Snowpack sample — Snodgrass Mountain, Crested Butte, Colorado (2/4/25, 12:06 PM MST)
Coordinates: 38.923, -106.968
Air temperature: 35 °F
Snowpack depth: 80 cm
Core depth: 30 cm
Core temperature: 35.6 °F
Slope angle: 14°, slope face: 78°
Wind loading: low
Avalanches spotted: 0
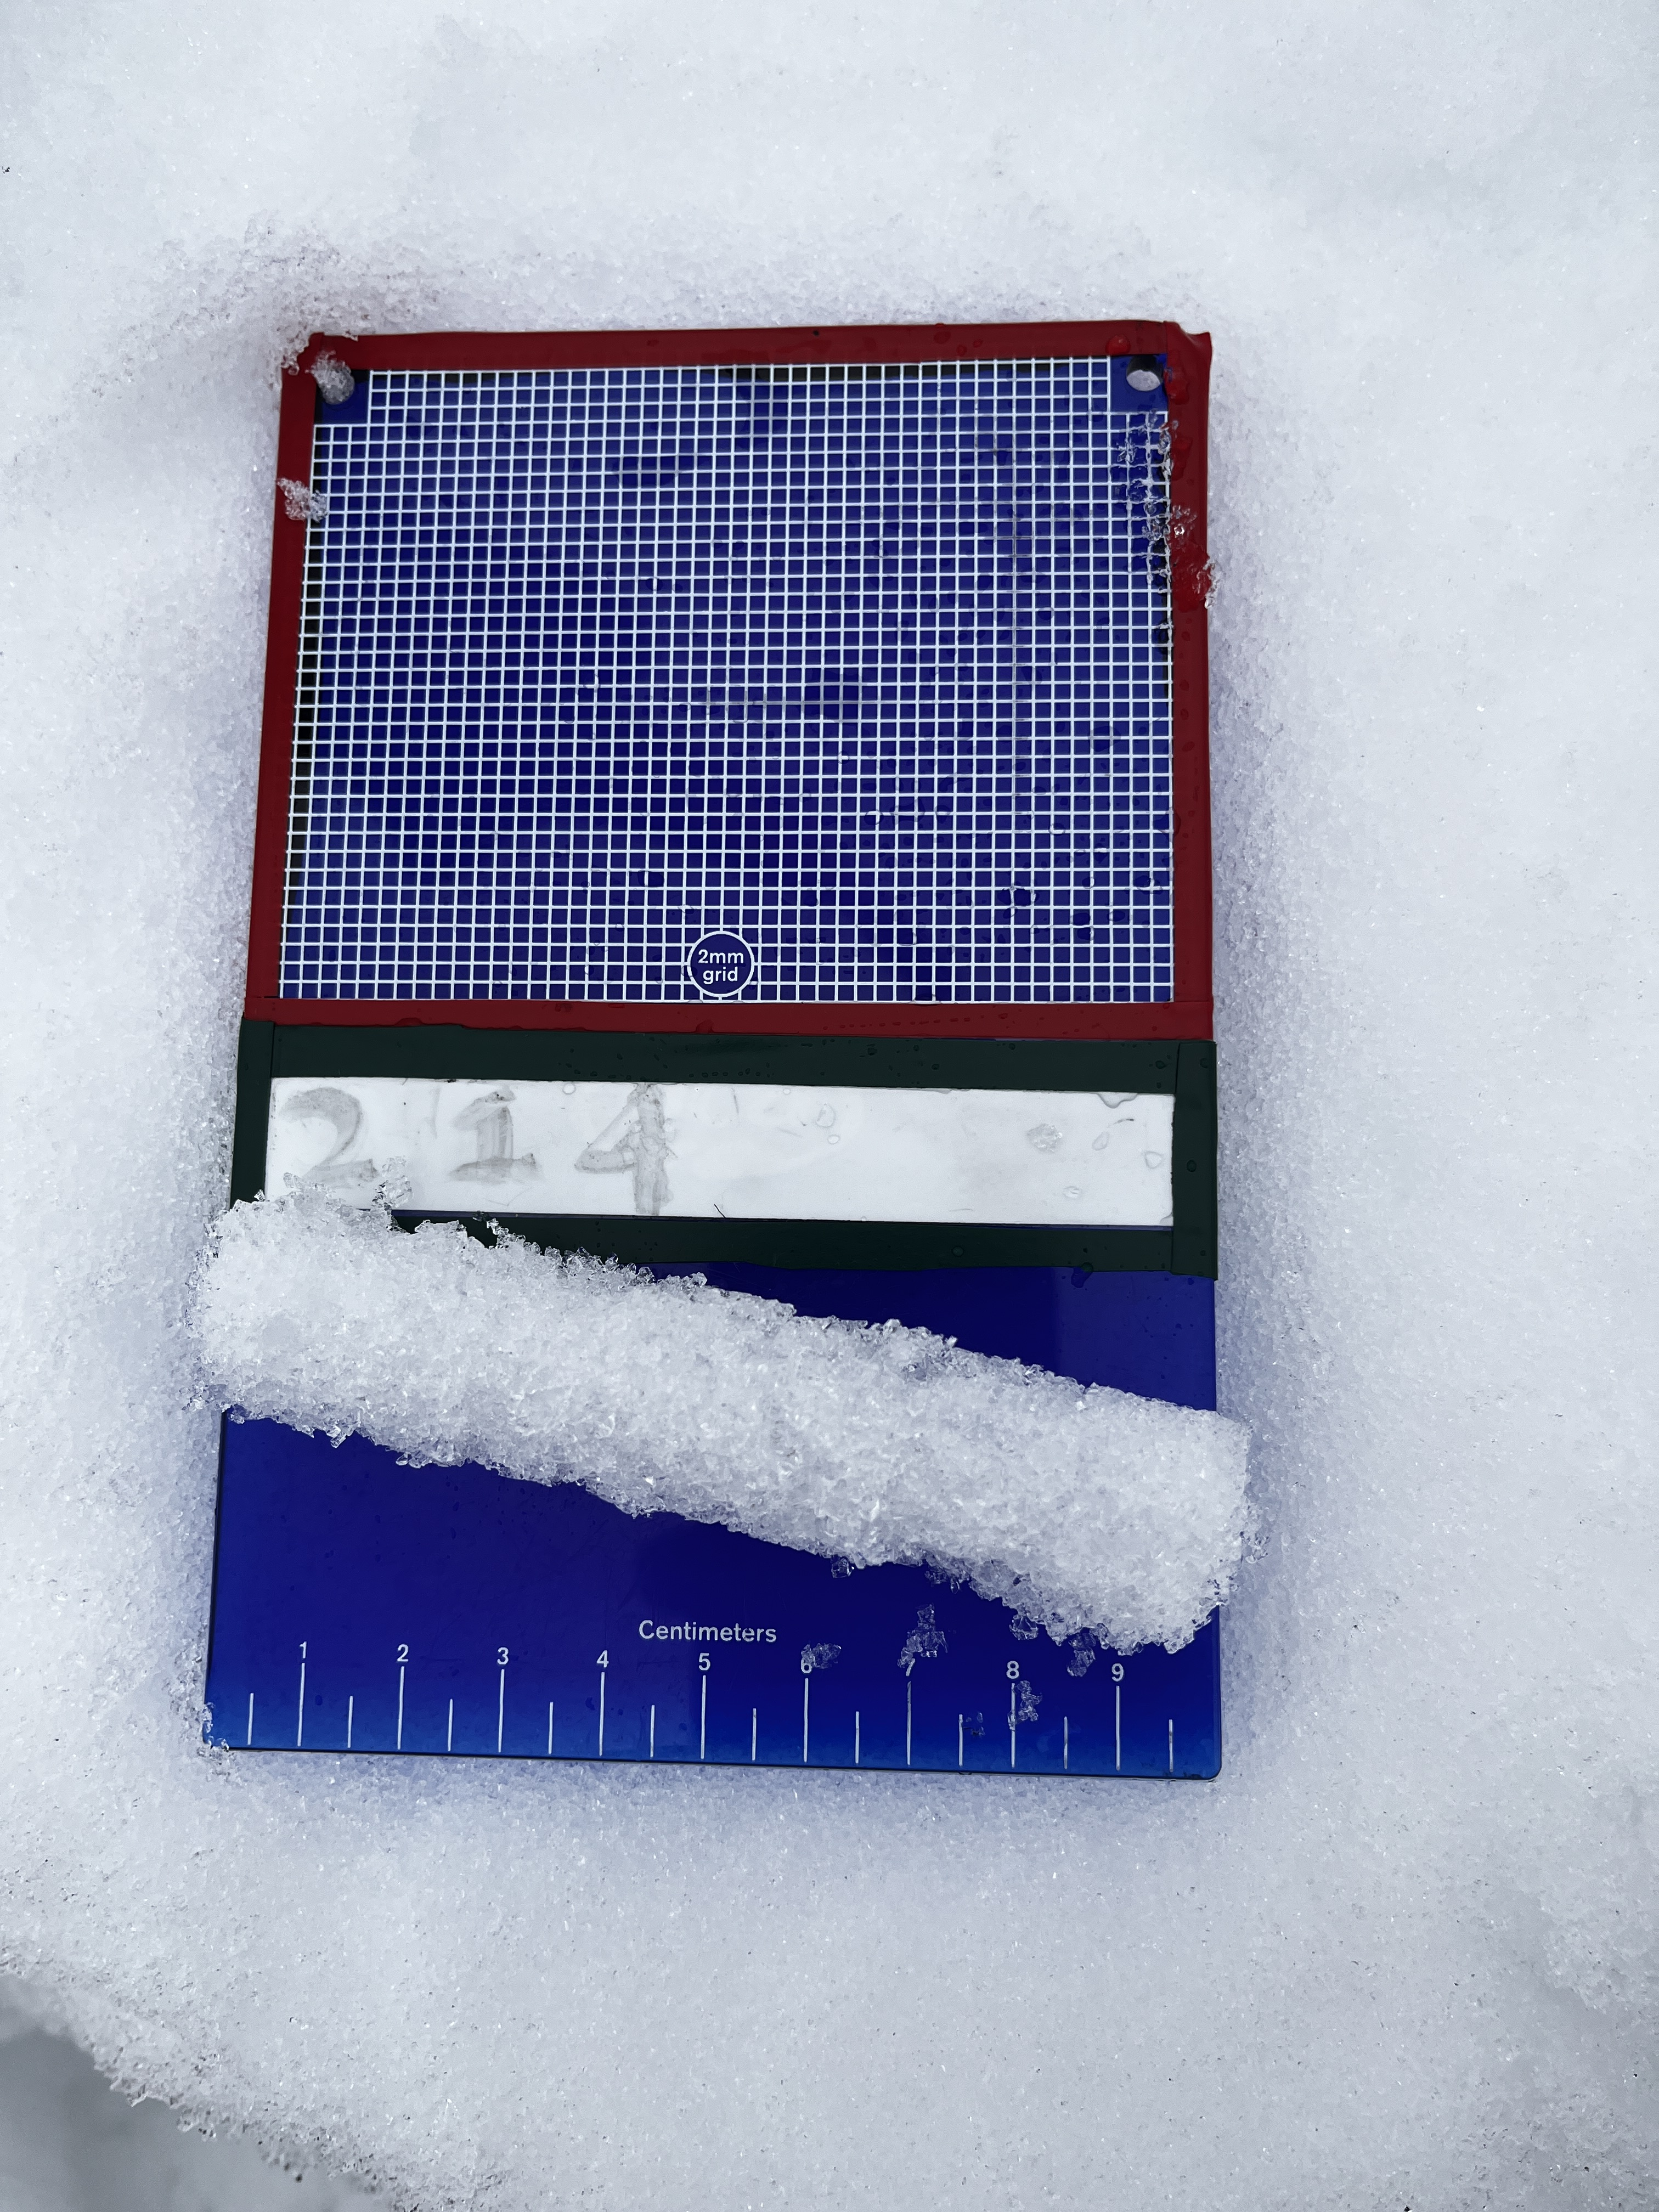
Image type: crystal_card
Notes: No avalanches nearby, unusually warm weather for the last month reported by residents, Collected 25 yards from treeline